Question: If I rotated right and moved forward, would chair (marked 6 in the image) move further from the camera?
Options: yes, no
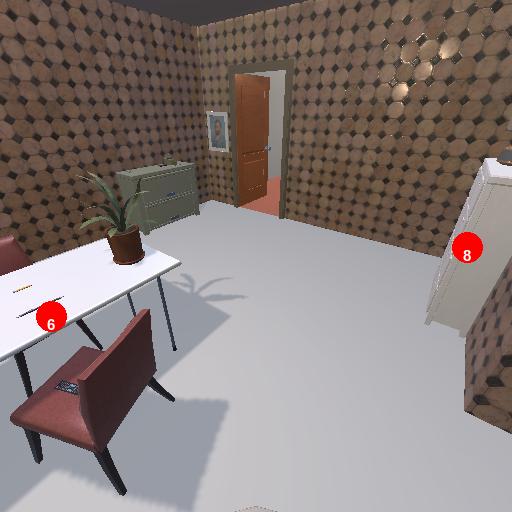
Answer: yes